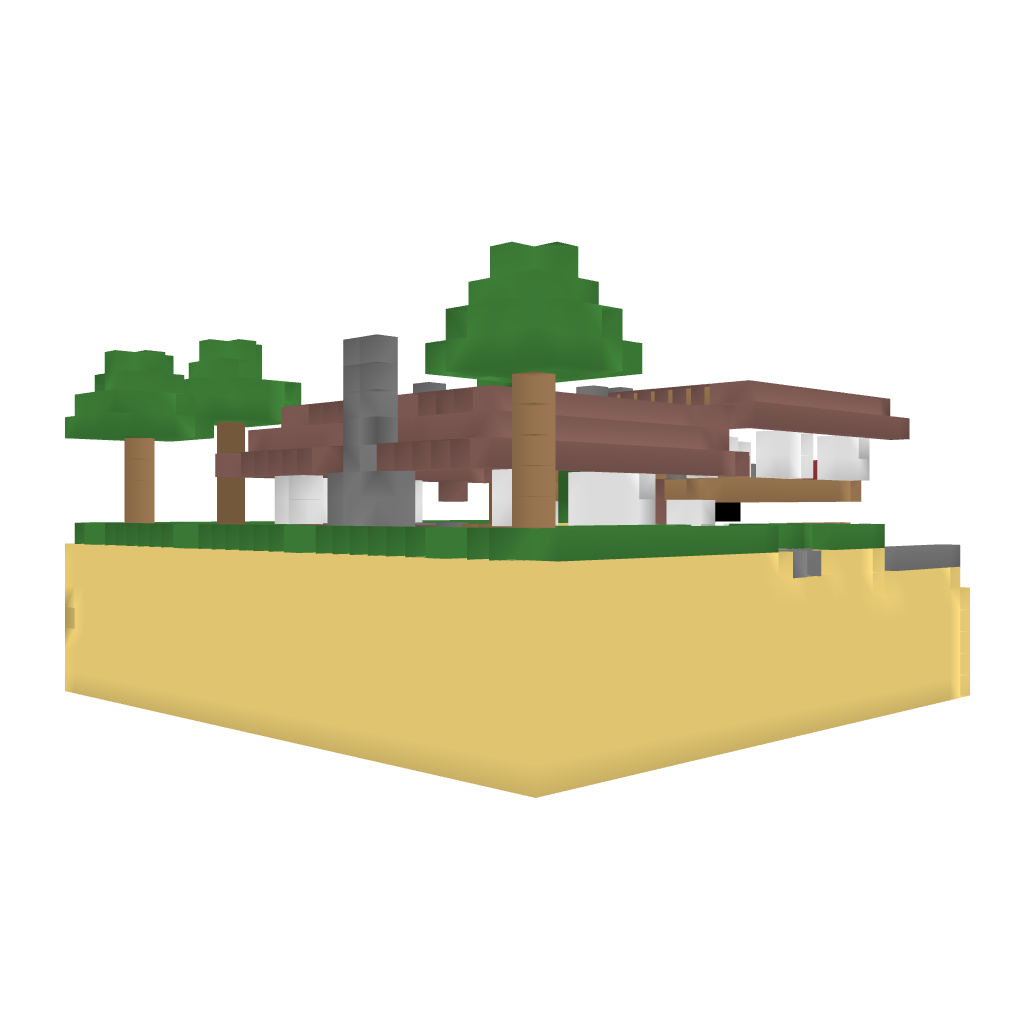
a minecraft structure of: The Sonoran by BrightPROPERTIES bad low quality